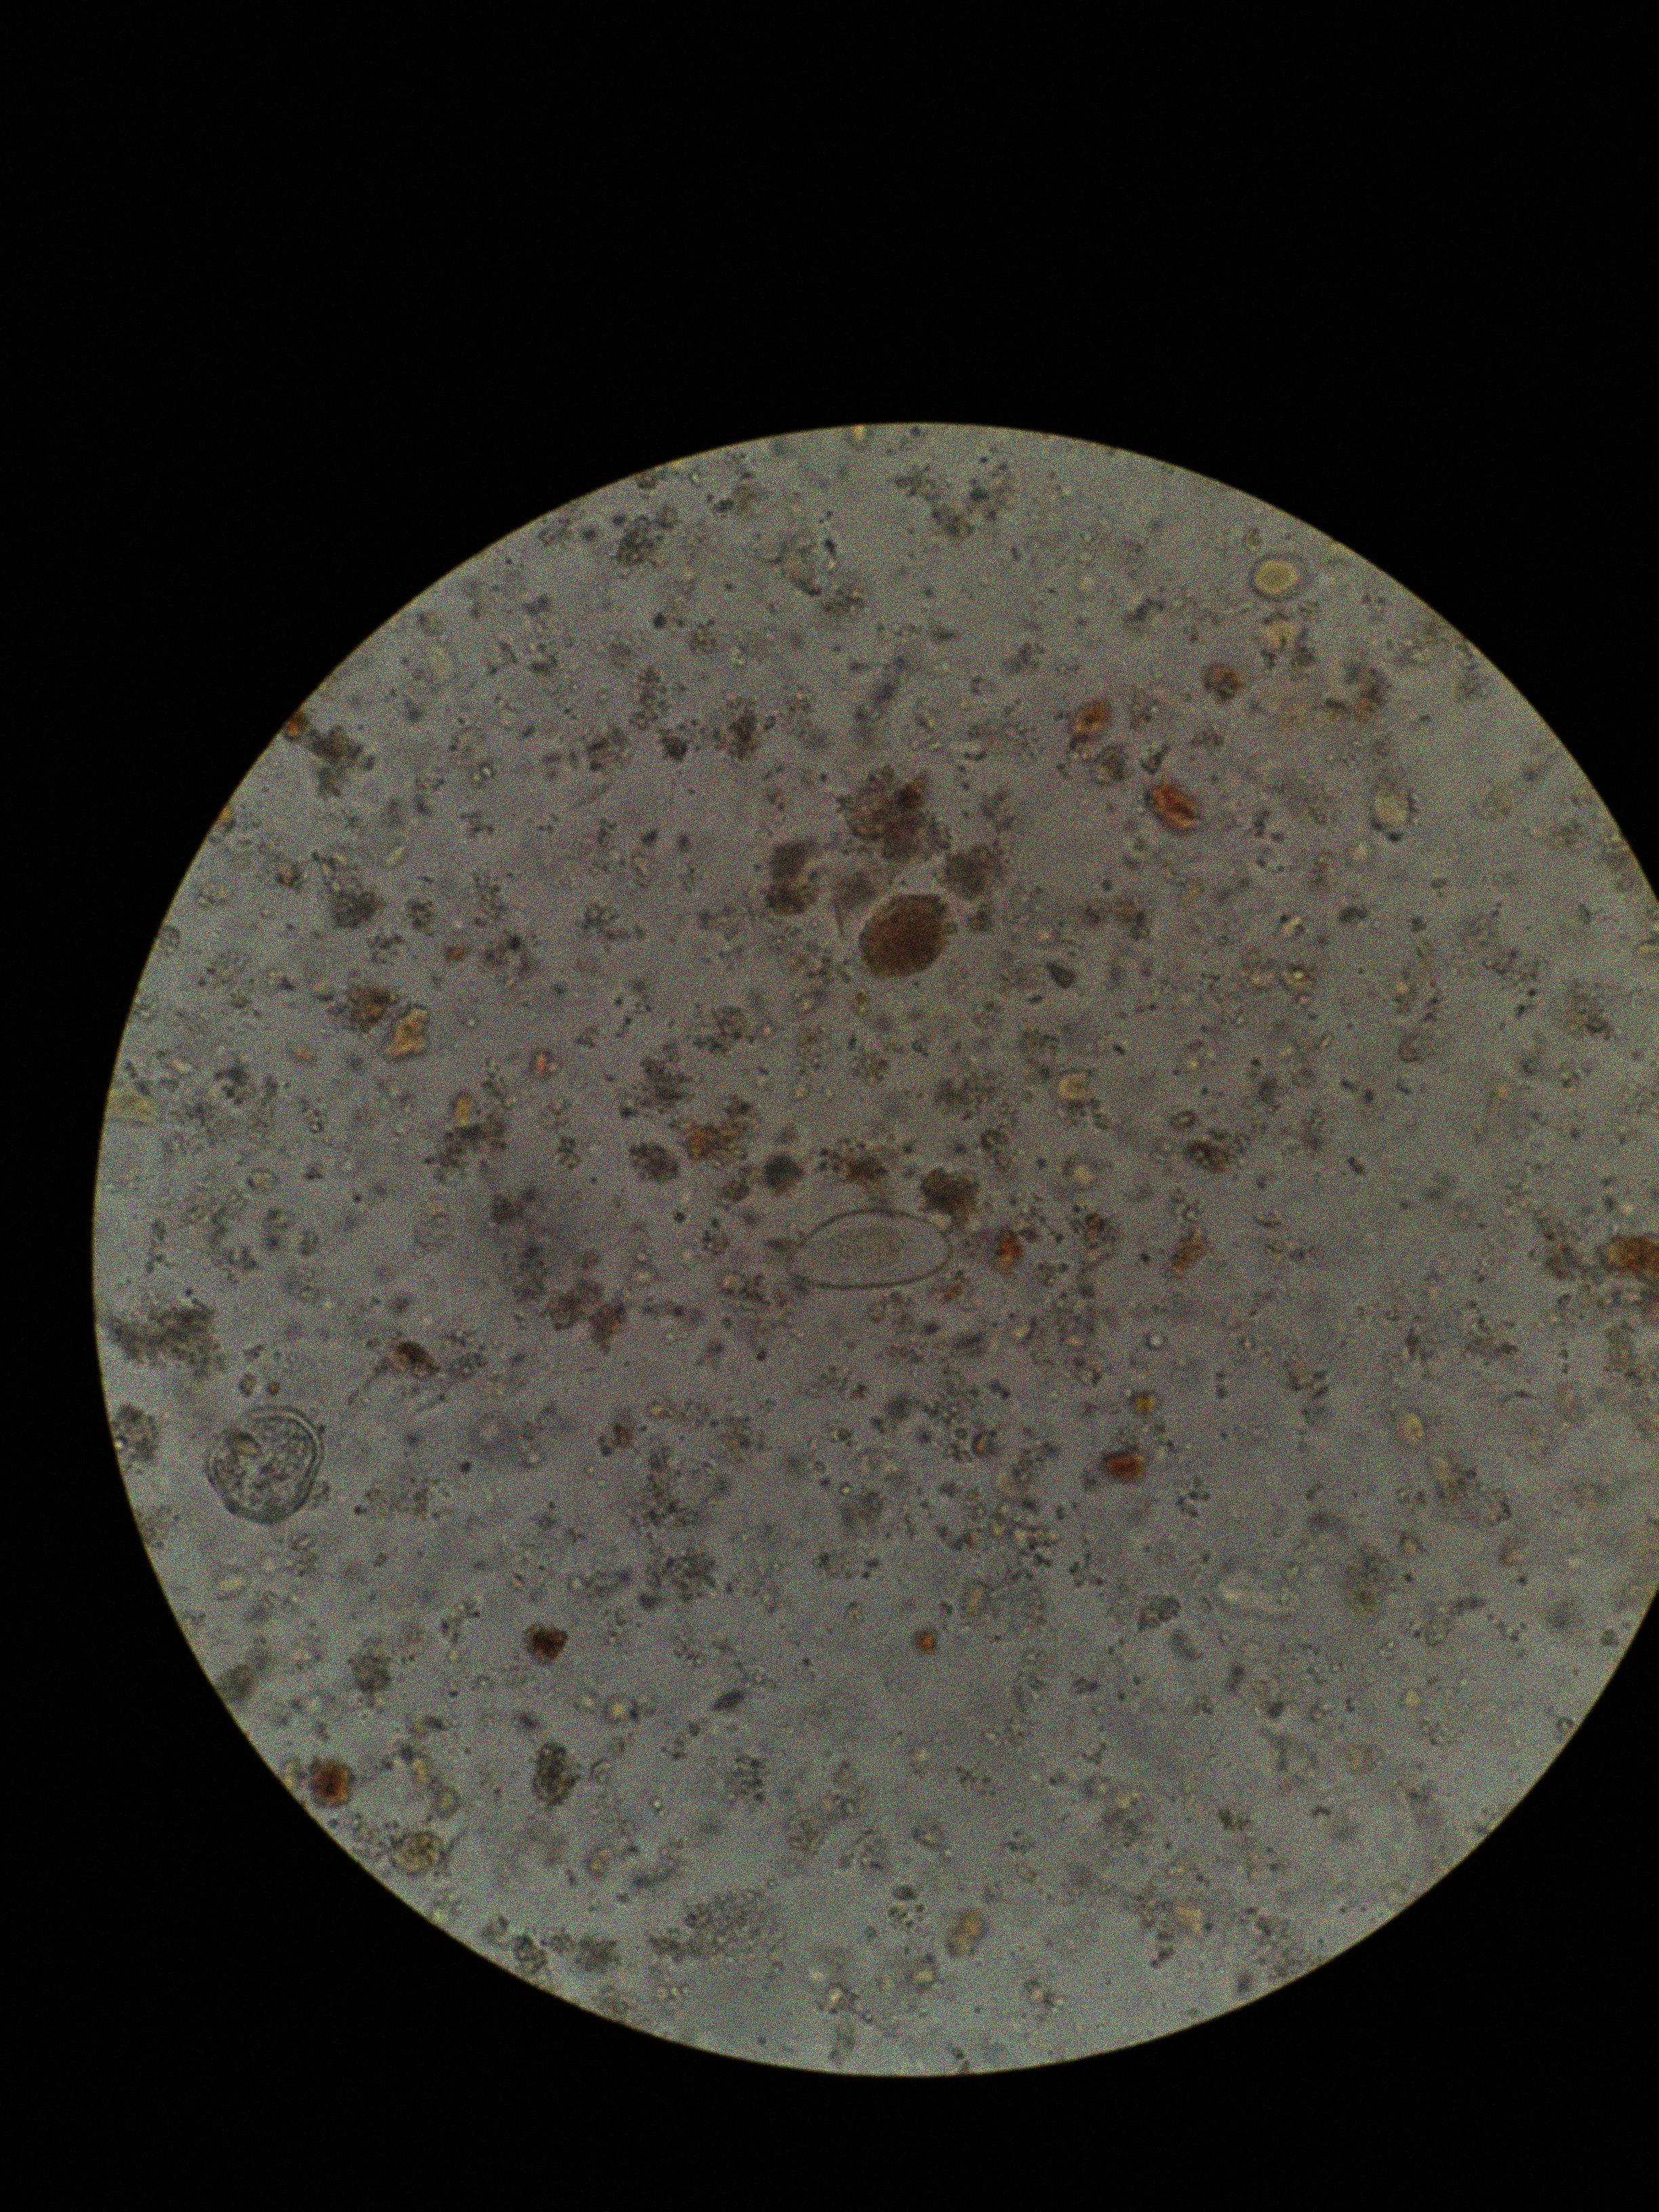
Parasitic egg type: Enterobius vermicularis